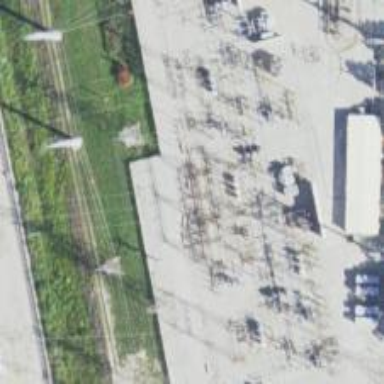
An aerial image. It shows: Switch for power supply.